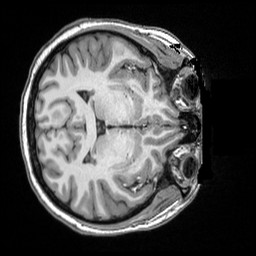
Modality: T1w
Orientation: axial
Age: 24
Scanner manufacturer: siemens
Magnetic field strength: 3 T
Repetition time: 2.5 s
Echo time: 0.00343 s